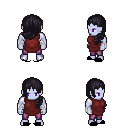
a pixel art fantasy rpg character, male body template, dark elf, purple skin, maroon tunic, magenta pants, raven left-swept hairstyle, white cloth bandages, black slippers, four views (front, back, left, right), 2x2 character sprite sheet, small pixel art, hard edges, no anti-aliasing